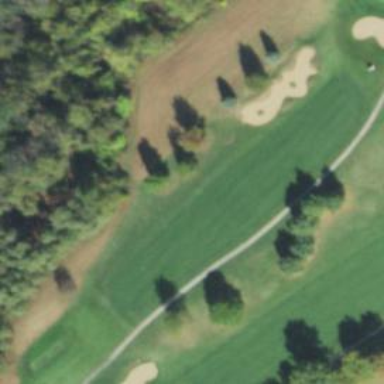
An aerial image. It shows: View of golf hole.